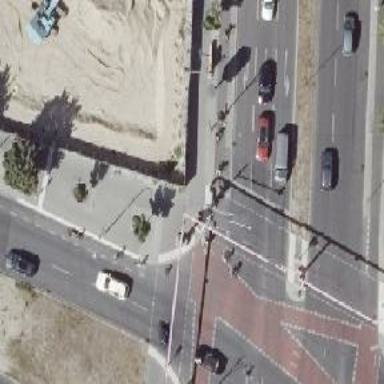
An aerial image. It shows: Secondary road with dual carriageway and lane markings. There is cycle track on the right side with asphalt surface.